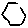
Label: hexagon